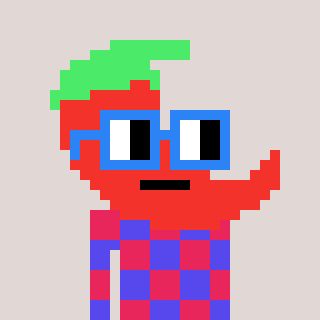
a pixel art character with square blue glasses, a chilli-shaped head and a computerblue-colored body on a warm background